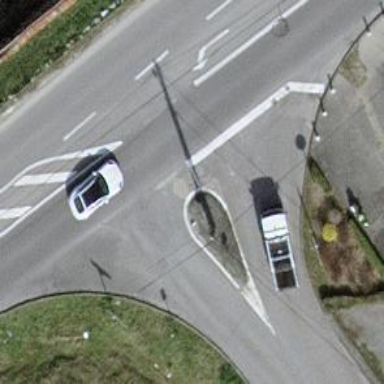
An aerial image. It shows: Traffic calming island.